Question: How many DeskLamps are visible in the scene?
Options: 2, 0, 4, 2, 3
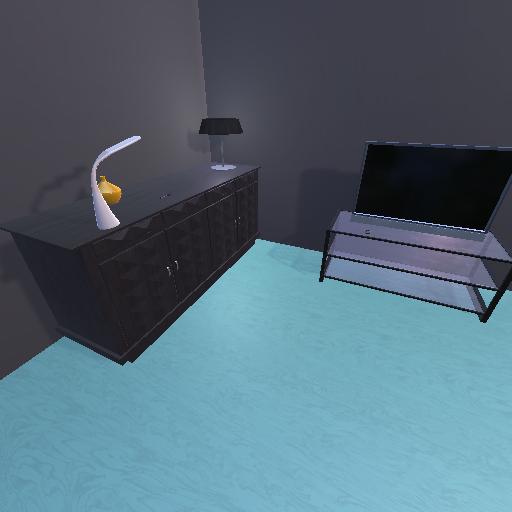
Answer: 2